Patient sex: M
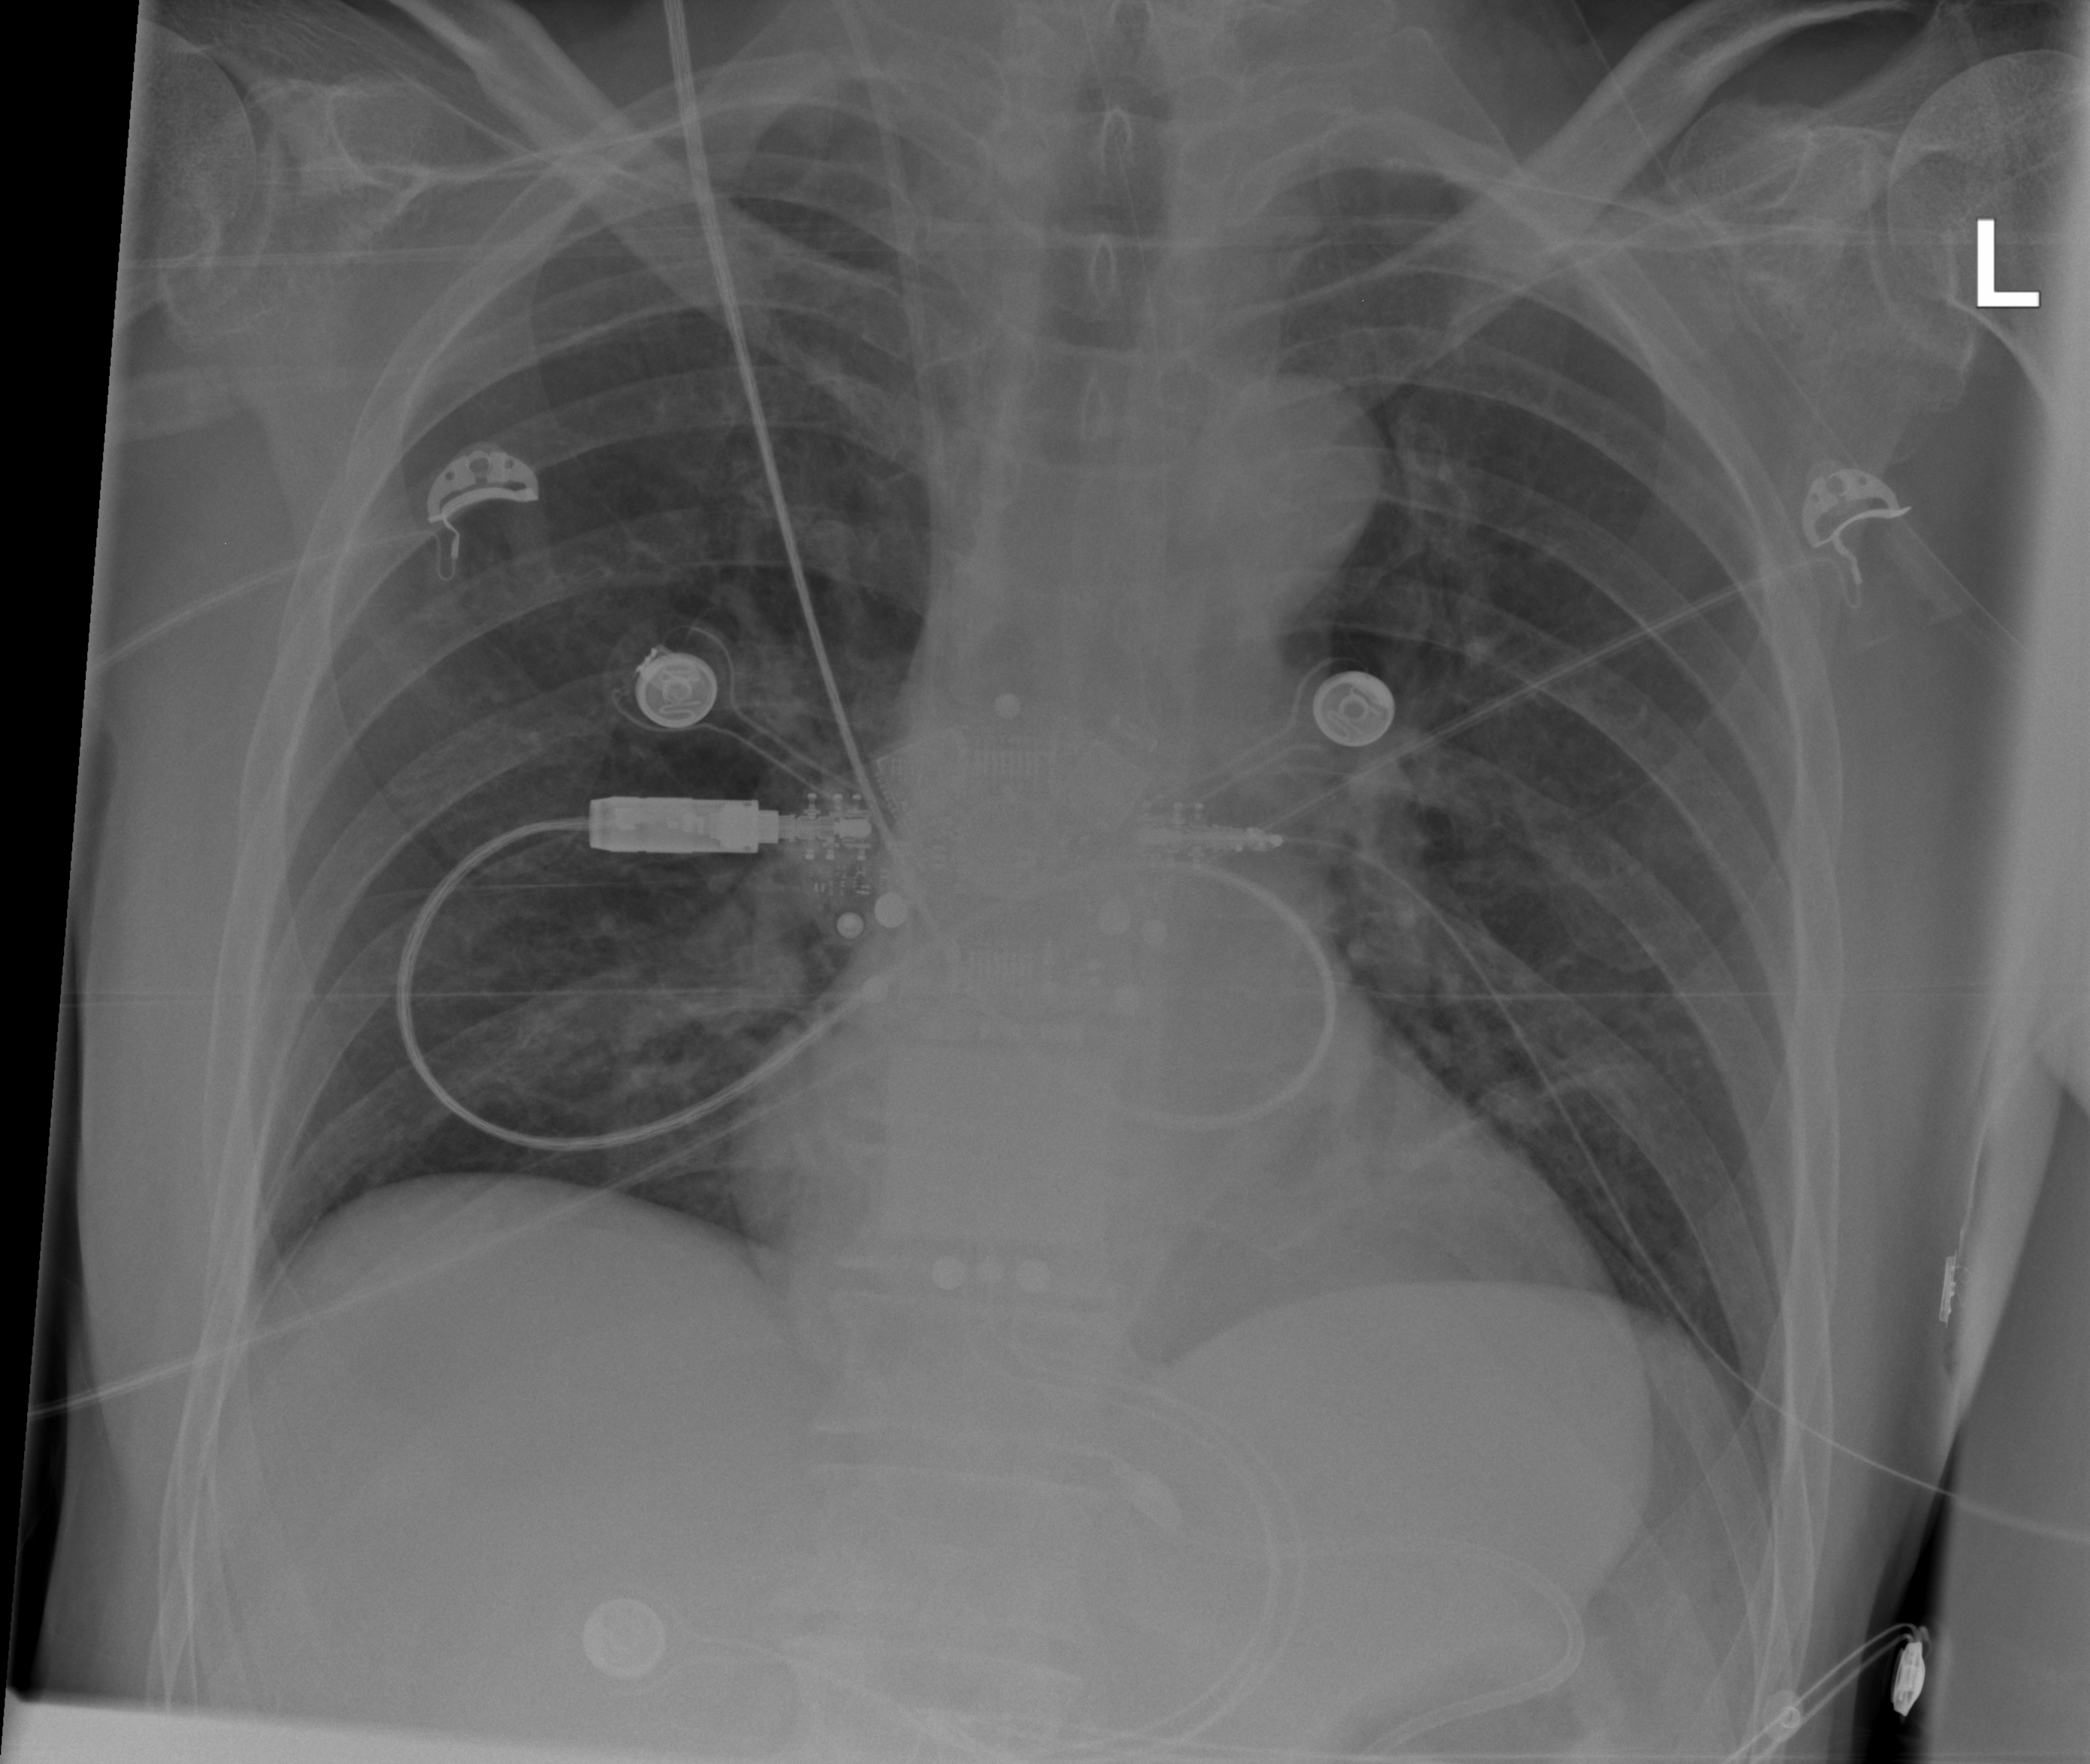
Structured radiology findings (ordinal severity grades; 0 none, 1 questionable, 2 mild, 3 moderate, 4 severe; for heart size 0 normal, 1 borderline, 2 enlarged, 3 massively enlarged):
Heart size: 0
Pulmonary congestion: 1
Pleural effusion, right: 0
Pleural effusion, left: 0
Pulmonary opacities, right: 0
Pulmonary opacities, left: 0
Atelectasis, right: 0
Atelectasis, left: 0